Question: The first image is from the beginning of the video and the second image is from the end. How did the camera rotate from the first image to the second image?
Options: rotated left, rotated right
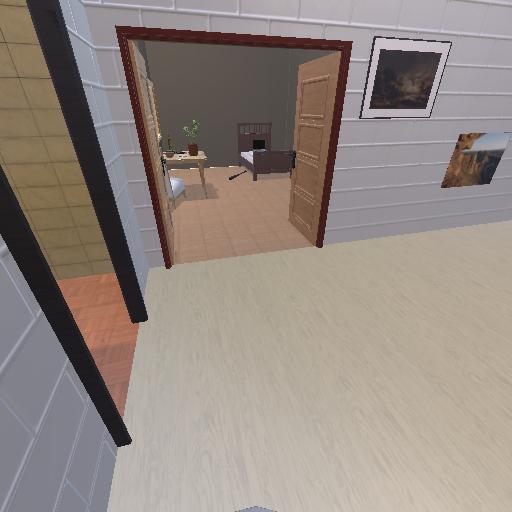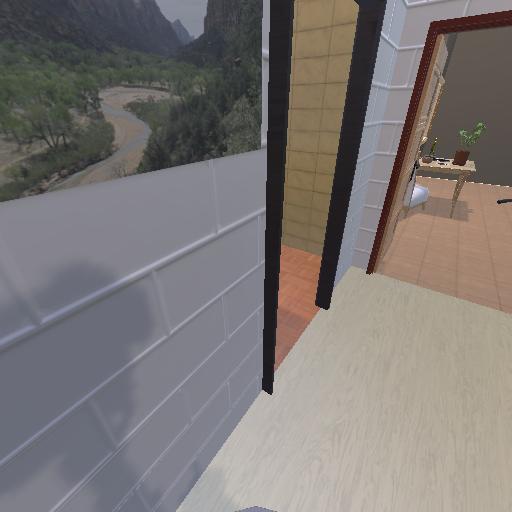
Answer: rotated left